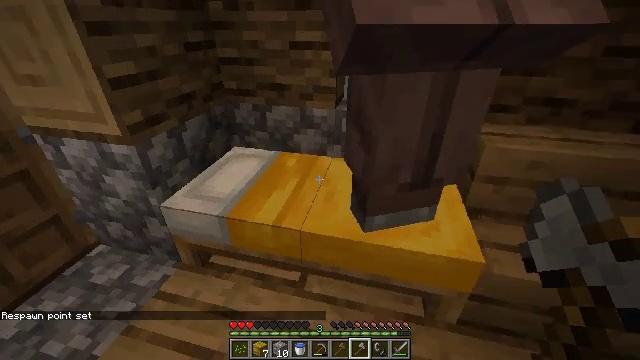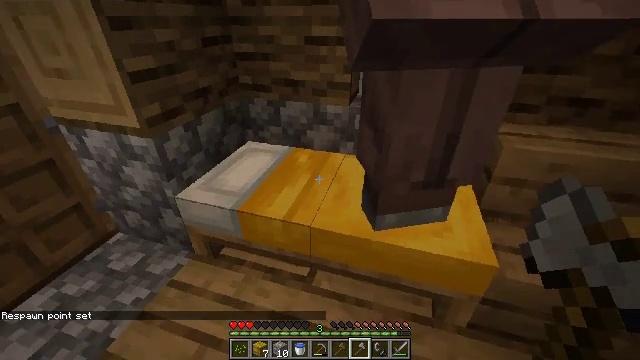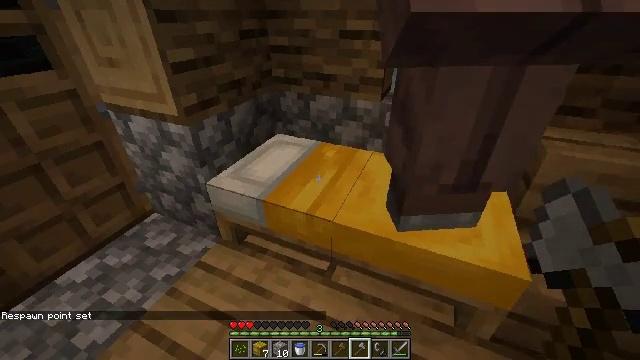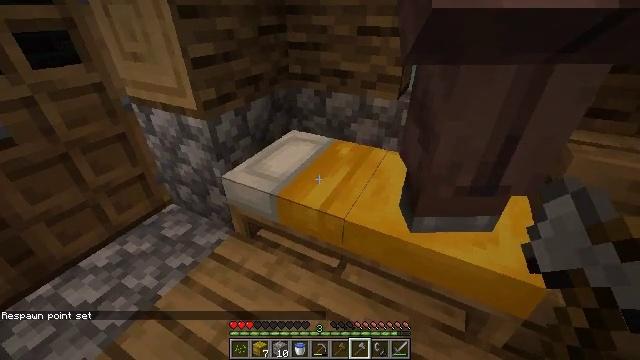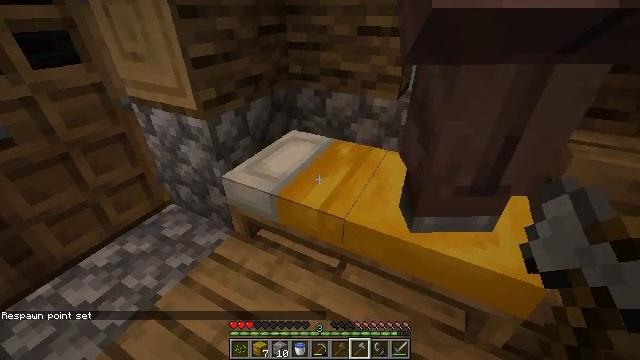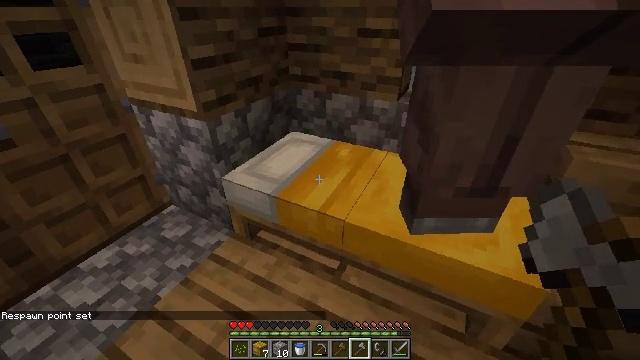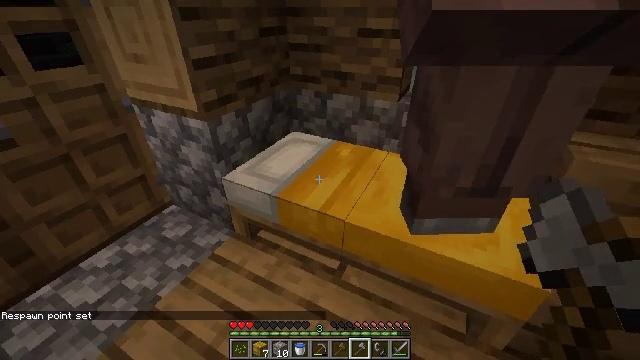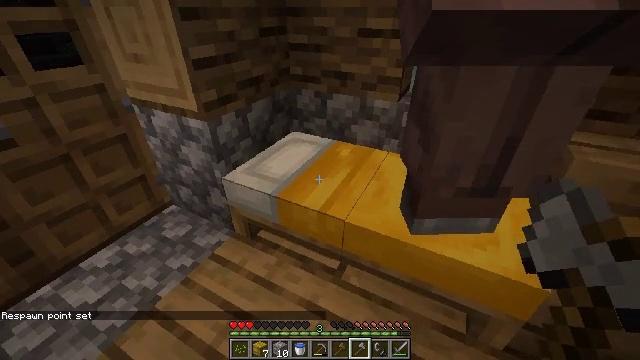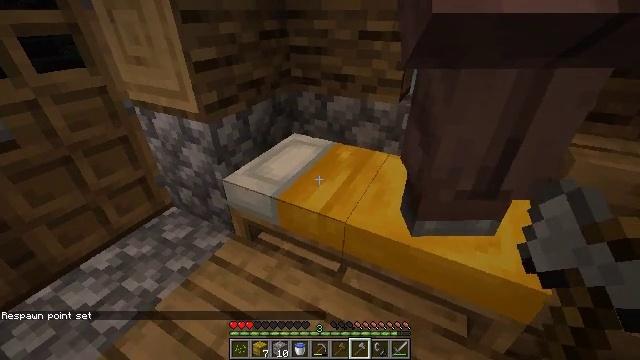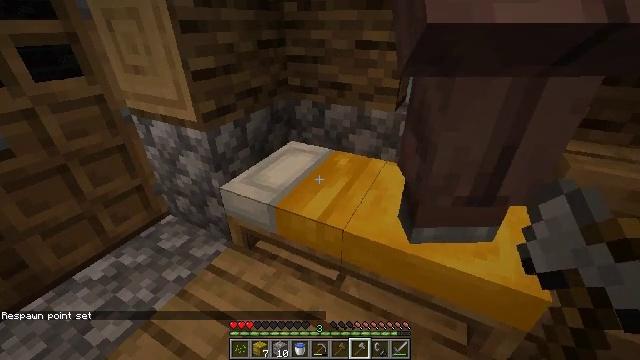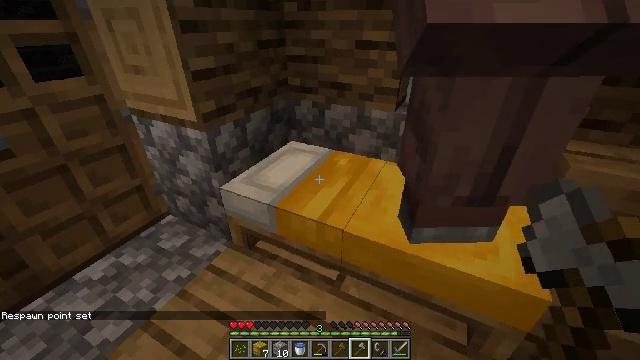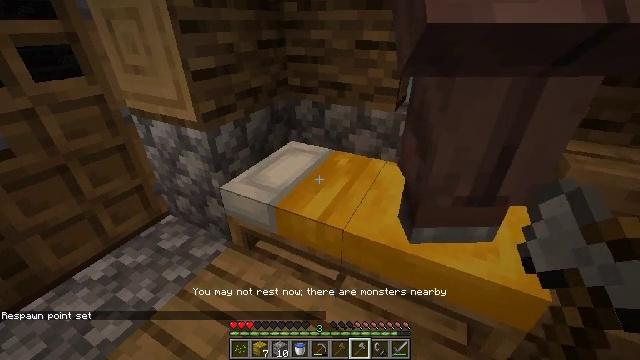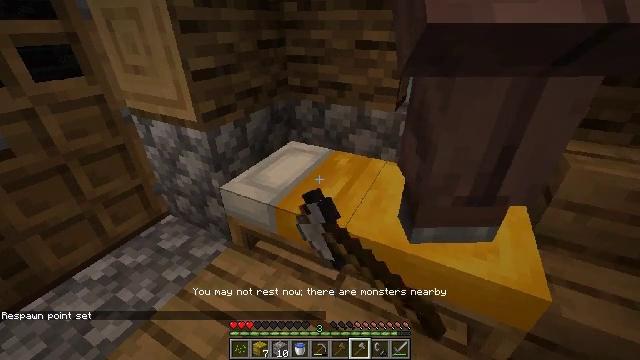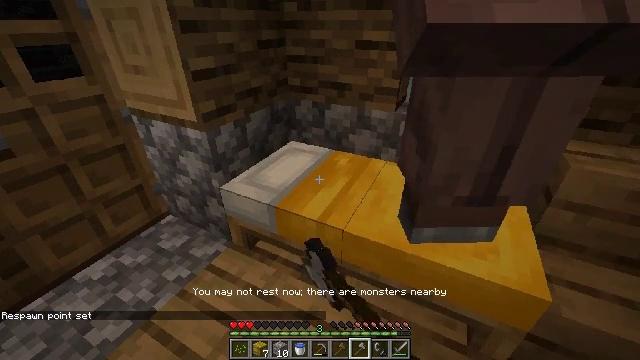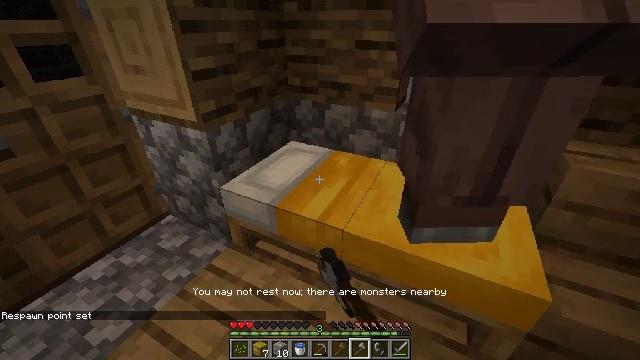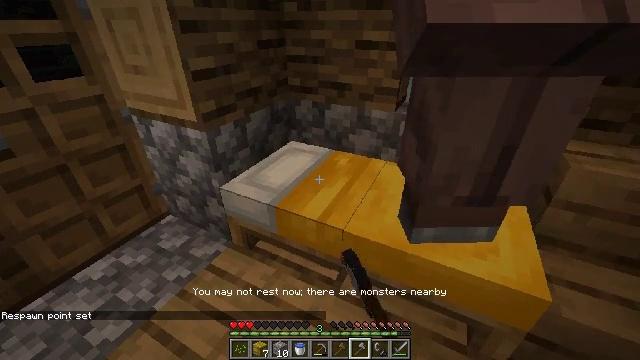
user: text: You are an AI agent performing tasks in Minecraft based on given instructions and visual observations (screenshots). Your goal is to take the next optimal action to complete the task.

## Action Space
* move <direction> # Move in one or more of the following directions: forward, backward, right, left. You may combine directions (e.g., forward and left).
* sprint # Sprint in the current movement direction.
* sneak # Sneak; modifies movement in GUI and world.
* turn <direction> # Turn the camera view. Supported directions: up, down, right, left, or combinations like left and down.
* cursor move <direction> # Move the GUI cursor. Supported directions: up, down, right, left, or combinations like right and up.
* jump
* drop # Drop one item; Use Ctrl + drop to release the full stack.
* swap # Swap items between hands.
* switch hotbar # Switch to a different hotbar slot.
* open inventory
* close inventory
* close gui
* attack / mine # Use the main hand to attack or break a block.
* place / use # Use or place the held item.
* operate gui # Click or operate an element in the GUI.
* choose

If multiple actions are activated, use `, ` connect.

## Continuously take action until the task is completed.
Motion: motion action
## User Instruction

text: Collect the yellow bed from its place.
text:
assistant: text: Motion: turn left
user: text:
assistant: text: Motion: turn left and down
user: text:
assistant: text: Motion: turn left
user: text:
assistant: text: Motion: no_op
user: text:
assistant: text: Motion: no_op
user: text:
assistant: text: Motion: use / place
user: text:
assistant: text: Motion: use / place
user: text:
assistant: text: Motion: use / place
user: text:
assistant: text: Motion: turn up
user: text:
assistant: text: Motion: no_op
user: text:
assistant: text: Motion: no_op
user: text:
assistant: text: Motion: no_op
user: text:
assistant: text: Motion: no_op
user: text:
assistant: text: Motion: no_op
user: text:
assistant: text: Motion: no_op
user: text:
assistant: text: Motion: no_op
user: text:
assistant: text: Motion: no_op
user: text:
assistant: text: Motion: no_op
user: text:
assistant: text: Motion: no_op
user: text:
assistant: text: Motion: no_op
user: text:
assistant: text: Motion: no_op
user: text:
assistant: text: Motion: no_op
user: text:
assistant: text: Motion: no_op
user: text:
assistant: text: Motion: no_op
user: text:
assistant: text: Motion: no_op
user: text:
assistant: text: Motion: no_op
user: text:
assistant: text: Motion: no_op
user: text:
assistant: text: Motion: no_op
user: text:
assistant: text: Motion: no_op
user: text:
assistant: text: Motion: no_op